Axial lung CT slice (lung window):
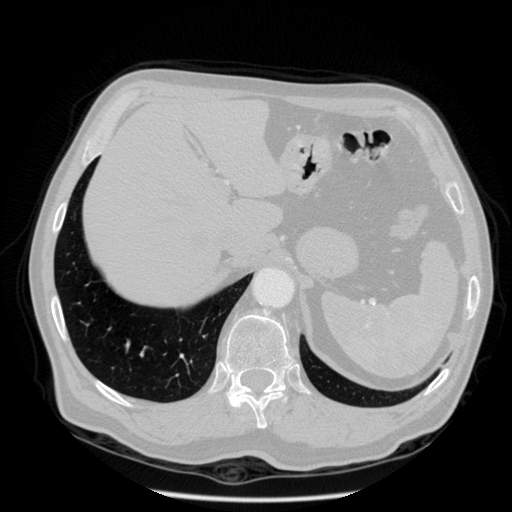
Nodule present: no